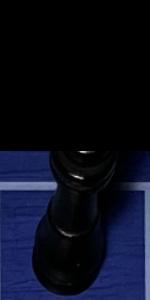
Label: King_Black